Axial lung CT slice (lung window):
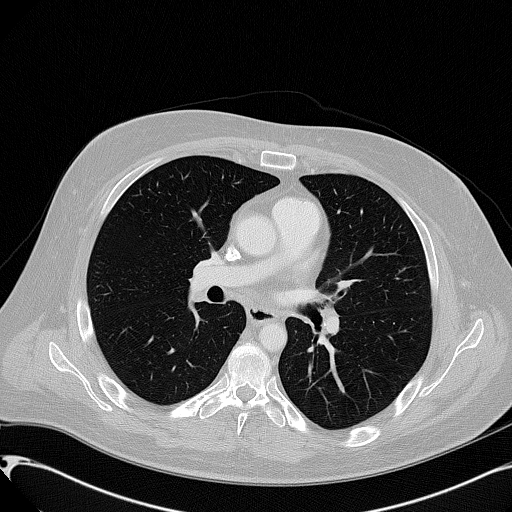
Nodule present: no